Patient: sex F, age 58
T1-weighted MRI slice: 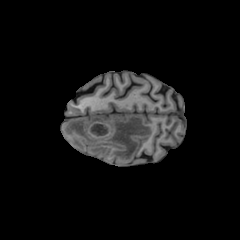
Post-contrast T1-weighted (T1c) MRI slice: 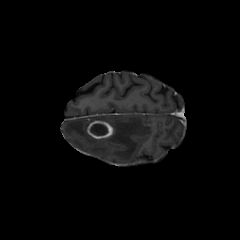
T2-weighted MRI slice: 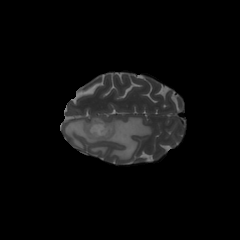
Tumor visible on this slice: yes
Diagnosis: Glioblastoma, IDH-wildtype
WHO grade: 4